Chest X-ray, PA view. Patient: 63 years old, sex M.
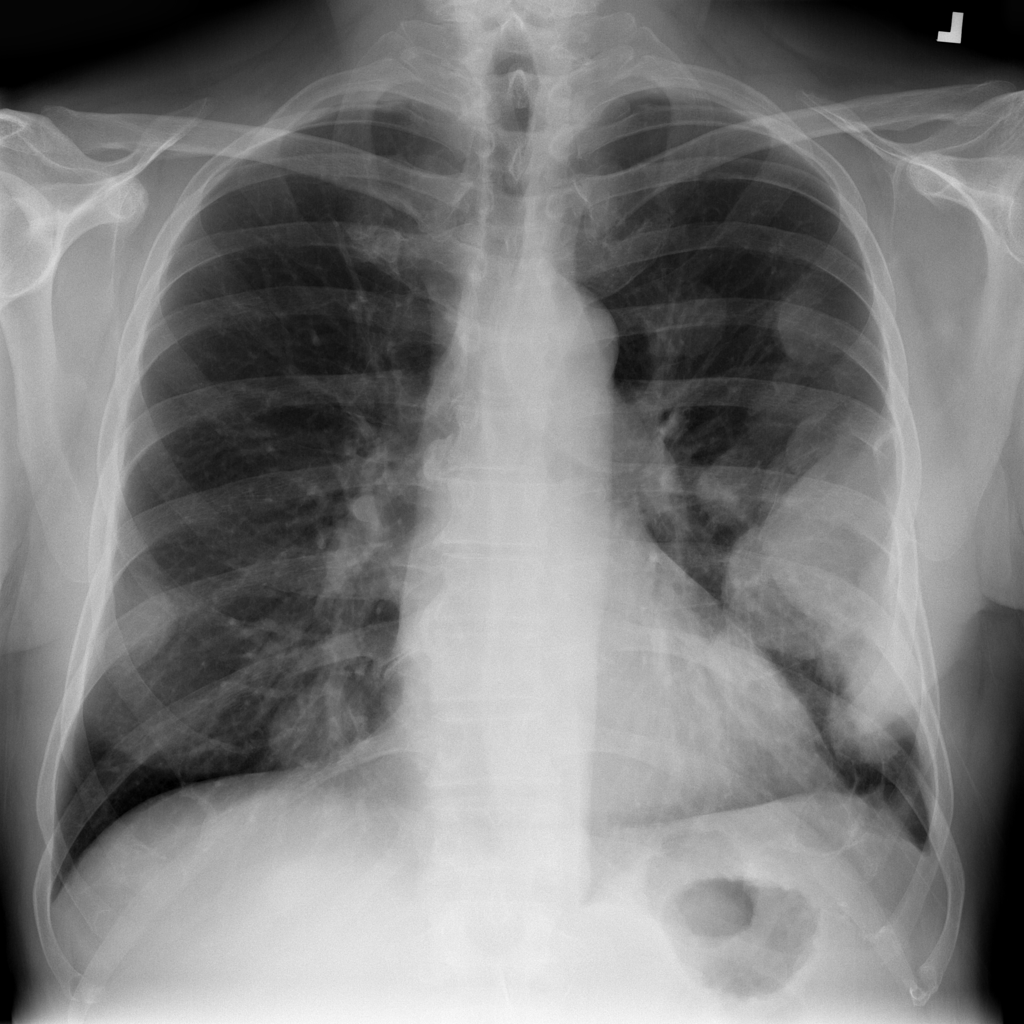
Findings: Effusion, Infiltration, Mass, Nodule